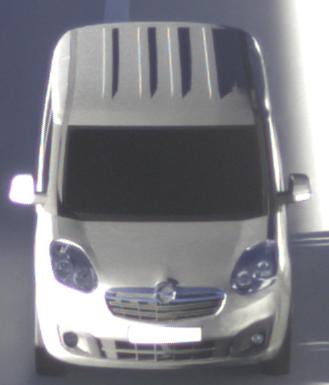
Make: Opel
Model: Combo Combi L1H1 1.4
Detailed model: Combo (D) Combi
Model produced from: 2012/01
Model produced until: 2013/11
Doors: 5
Color: gray
Road condition: dry road
Daytime: sunrise or sunset
Contrast: high contrast